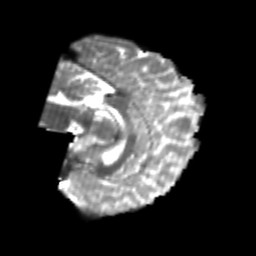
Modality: T2w
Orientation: sagittal
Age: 22
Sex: female
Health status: healthy
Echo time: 0.074 s